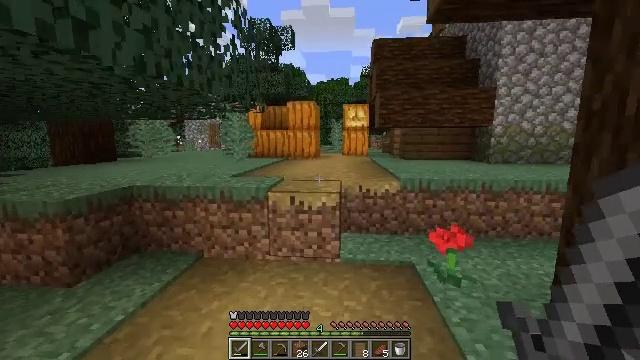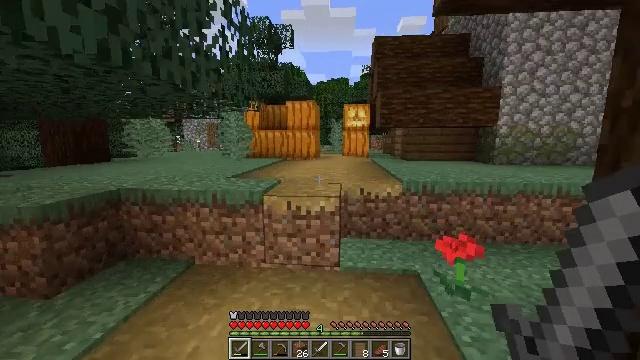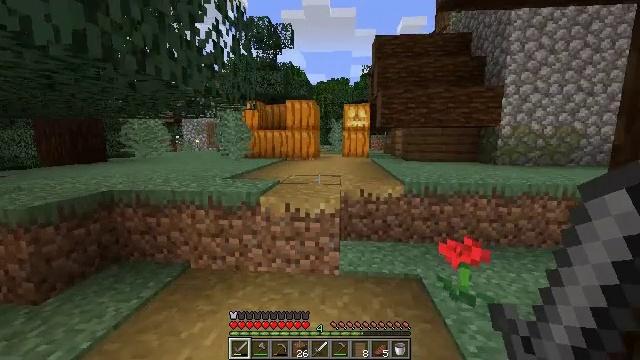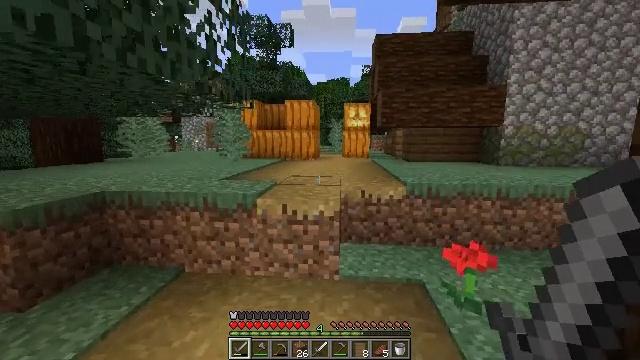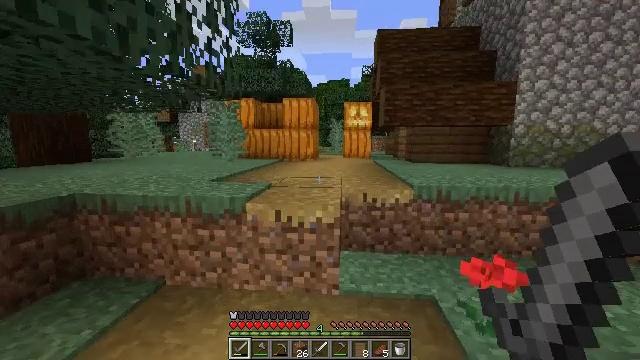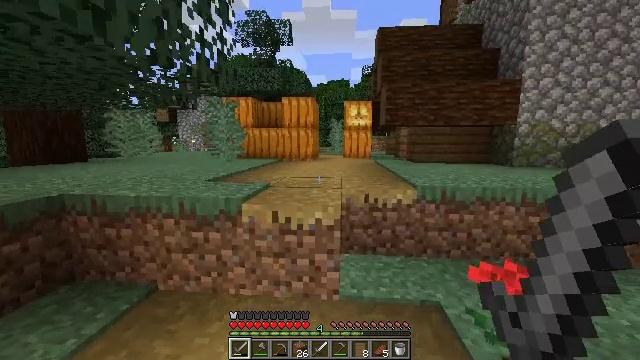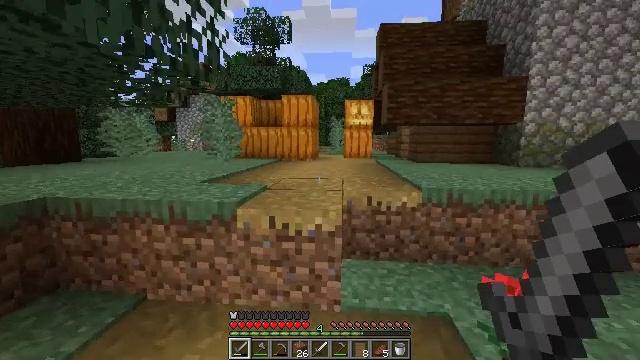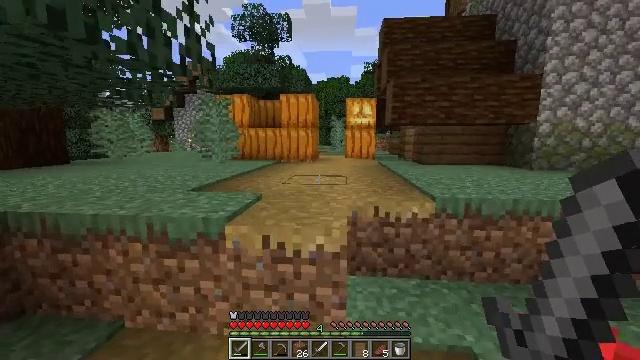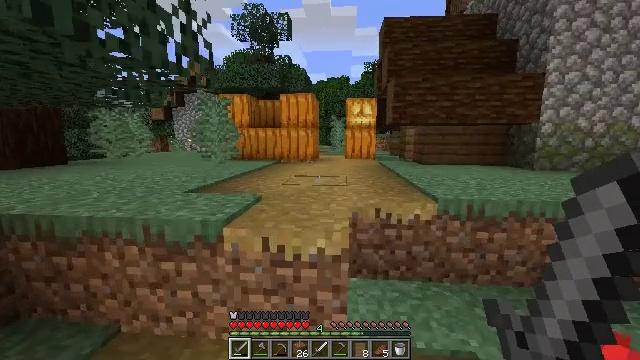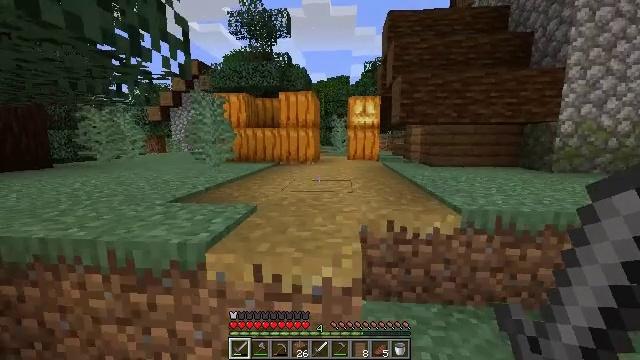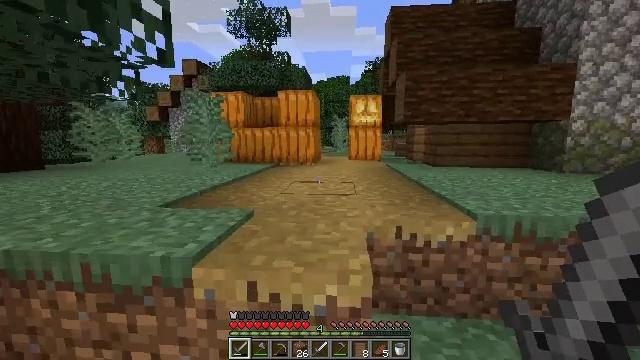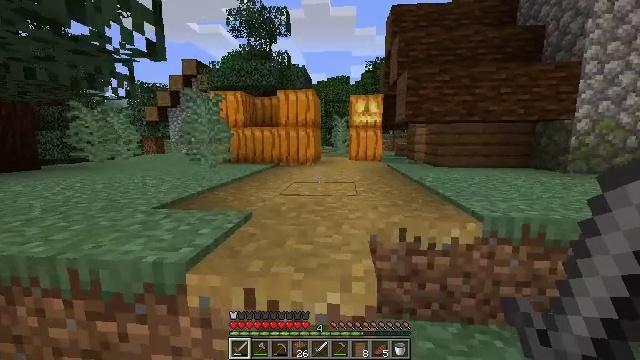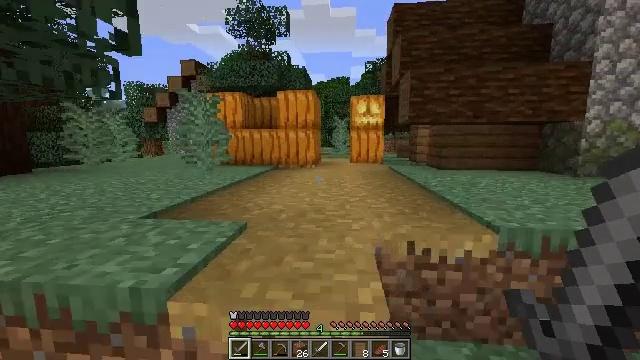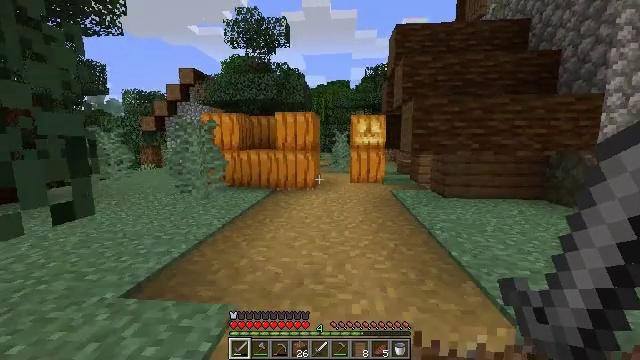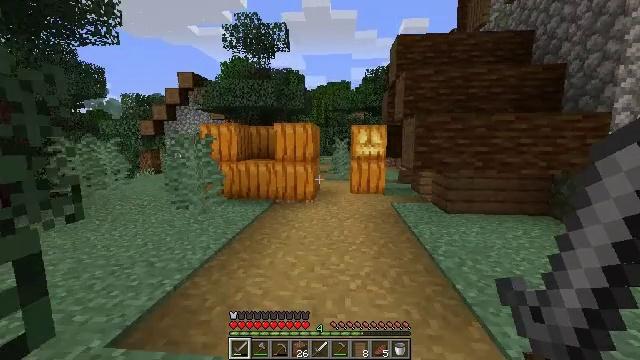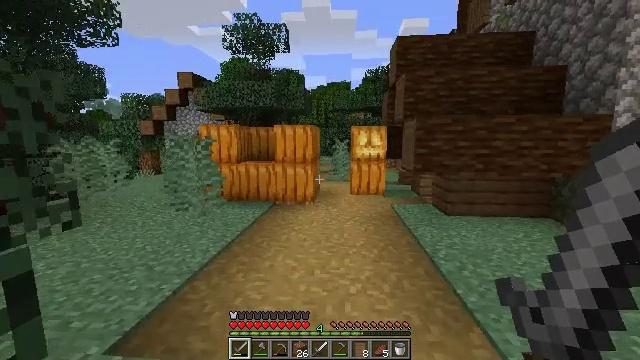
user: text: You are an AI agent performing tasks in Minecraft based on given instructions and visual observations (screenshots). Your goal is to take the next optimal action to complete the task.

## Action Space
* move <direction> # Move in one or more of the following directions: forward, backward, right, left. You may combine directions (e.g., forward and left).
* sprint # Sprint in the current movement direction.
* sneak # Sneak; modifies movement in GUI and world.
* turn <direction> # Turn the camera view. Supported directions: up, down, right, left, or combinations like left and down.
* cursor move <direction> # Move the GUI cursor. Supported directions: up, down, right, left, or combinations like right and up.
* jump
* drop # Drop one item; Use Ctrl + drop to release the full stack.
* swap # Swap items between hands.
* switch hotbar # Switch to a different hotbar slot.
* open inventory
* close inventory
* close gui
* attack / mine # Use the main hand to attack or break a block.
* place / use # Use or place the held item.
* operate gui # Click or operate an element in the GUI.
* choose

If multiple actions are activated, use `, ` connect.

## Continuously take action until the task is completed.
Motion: motion action
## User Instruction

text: Collect the spruce door for reuse.
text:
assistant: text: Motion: move forward
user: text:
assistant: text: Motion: move forward
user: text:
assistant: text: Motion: move forward
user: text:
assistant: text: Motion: move forward
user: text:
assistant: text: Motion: move forward
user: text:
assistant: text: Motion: move forward
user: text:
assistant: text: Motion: move forward
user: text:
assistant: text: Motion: move forward
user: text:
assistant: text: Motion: move forward
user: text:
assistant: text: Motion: move forward
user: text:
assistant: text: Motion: move forward
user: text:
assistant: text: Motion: move forward, jump
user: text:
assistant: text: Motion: move forward, jump
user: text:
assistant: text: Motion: move forward, jump
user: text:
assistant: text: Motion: move forward, jump
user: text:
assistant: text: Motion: move forward, jump
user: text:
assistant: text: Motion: move forward, turn left
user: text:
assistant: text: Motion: move forward
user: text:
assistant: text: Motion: move forward, turn left
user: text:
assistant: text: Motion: move forward, turn left
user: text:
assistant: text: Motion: move forward
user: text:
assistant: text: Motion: move forward
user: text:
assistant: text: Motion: move forward
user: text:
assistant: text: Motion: move forward
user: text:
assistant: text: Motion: move forward
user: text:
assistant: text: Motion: move forward
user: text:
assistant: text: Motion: move forward
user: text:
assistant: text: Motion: move forward
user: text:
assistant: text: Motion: move forward
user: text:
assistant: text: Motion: move forward